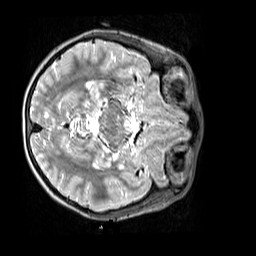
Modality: T2w
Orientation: axial
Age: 9
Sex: female
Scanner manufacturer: siemens
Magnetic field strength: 3 T
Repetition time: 3.2 s
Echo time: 0.408 s